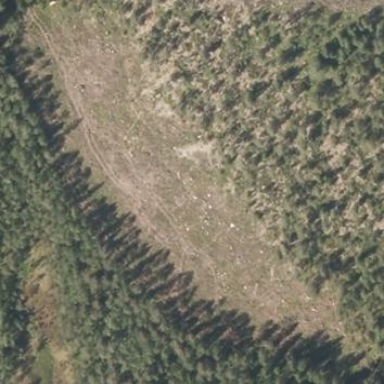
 likely man-made clearing in the landscape."